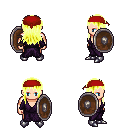
a pixel art fantasy rpg character, male body template, human, light skin, purple robe, white pants, gold unkempt hairstyle, red bandana, metal boots, shield, four views (front, back, left, right), 2x2 character sprite sheet, small pixel art, hard edges, no anti-aliasing